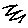
Label: zigzag